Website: walmart
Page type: customer-info-address
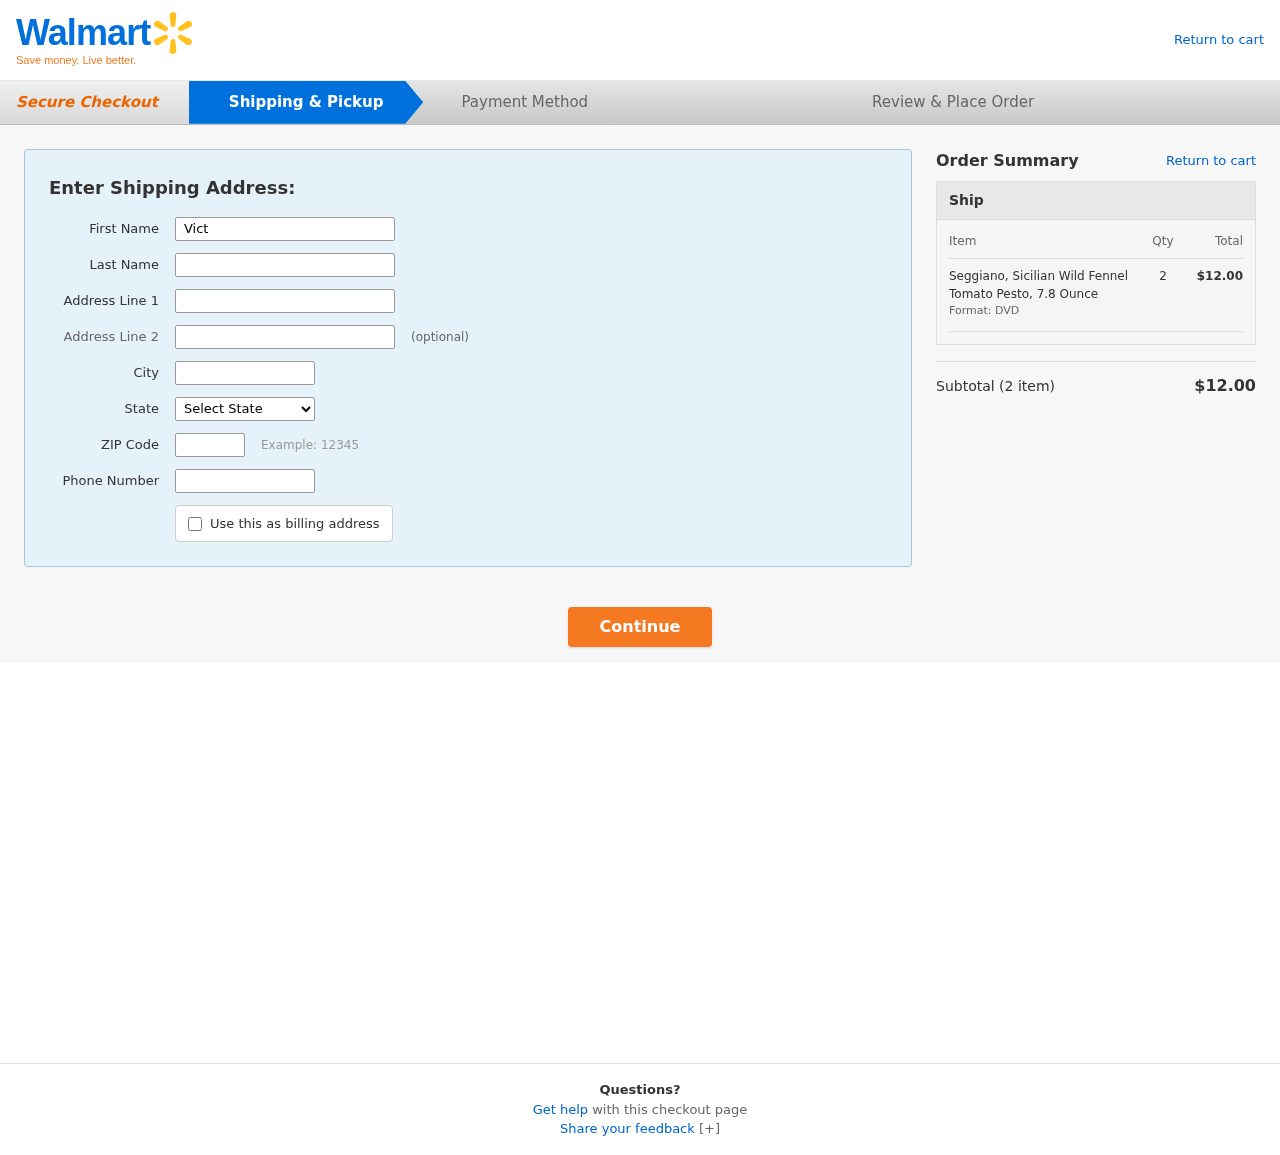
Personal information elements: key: PII_CITY
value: West Anthony
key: PII_FIRSTNAME
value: Victor
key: PII_LASTNAME
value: Jennings
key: PII_PHONE
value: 9653213723
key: PII_POSTCODE
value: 85040
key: PII_STATE
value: Arizona
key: PII_STREET
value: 5262 Jason Knolls
Product elements: key: PRODUCT1_NAME
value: Seggiano, Sicilian Wild Fennel Tomato Pesto, 7.8 Ounce
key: PRODUCT1_QUANTITY
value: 2
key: PRODUCT1_LINE_TOTAL
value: $12.00
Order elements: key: ORDER_NUM_ITEMS
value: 2
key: ORDER_SUBTOTAL
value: $12.00